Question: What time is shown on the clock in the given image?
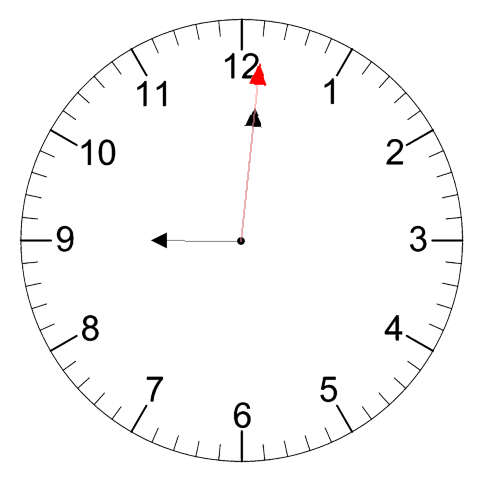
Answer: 09:01:01